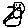
Label: bird